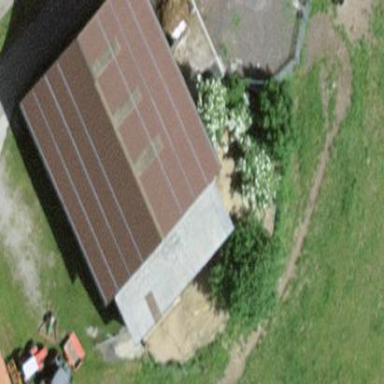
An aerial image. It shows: View of roof of building.